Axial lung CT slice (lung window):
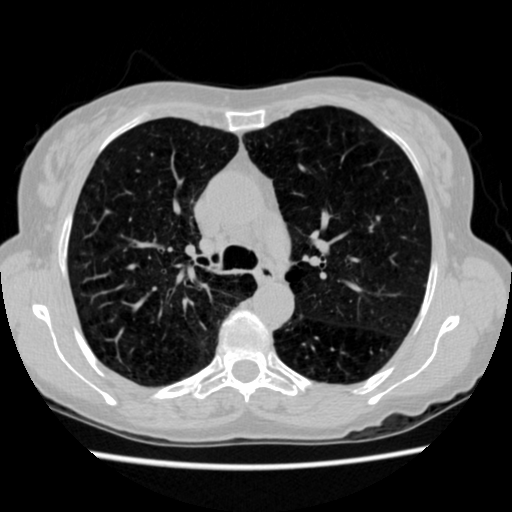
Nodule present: no